Question: I have an SKShapeNode (rectangle in this case) which I am trying to rotate along its center. However it is rotating along the screen's bottom left point. Since I cannot set an anchor point for SKShapeNode, how can I achieve my requirement (to rotate the shape along its centre). This is the code I'm trying.
'''
let rectangle = SKShapeNode()
rectangle.path = UIBezierPath(rect: CGRectMake(view.frame.width/4, view.frame.height/2, view.frame.width/2, view.frame.width/2)).CGPath
rectangle.fillColor = UIColor.yellowColor()
rectangle.strokeColor = UIColor.yellowColor()
let oneRevolution = SKAction.rotateByAngle(360, duration: 100.0)
let repeat = SKAction.repeatActionForever(oneRevolution)
rectangle.runAction(repeat)
'''

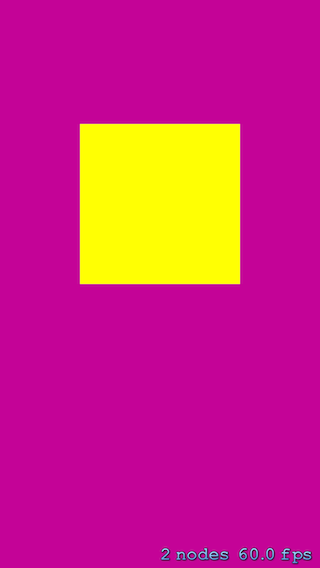
Answer: Did you look at the SKShapeNode documentation : <URL>
Try using:
'''
shapeNodeWithPath:centered:
'''
Choose YES for centered.
> If YES, the path is translated so that the center of the path's
bounding box is at the node's origin; otherwise the path is relative
to the node's origin.